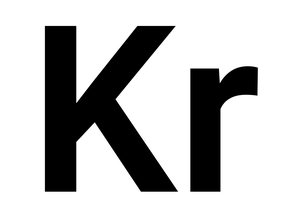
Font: Roboto_SemiBold